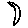
Label: moon